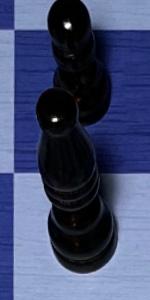
Label: Bishop_Black